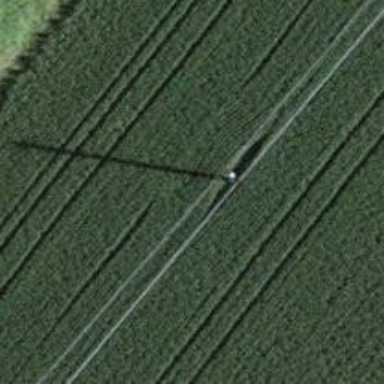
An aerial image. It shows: Power pole.